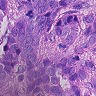
Metastatic tissue present: yes